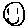
Label: smiley face